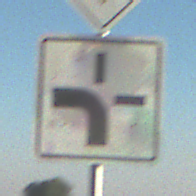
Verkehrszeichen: VerlaufVorfahrtsstrasse1
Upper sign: Vorfahrtsstrasse
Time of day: SunriseSunset
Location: Outdoor (Nature)
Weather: Clear
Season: NotSpecified
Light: Natural